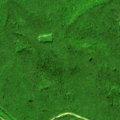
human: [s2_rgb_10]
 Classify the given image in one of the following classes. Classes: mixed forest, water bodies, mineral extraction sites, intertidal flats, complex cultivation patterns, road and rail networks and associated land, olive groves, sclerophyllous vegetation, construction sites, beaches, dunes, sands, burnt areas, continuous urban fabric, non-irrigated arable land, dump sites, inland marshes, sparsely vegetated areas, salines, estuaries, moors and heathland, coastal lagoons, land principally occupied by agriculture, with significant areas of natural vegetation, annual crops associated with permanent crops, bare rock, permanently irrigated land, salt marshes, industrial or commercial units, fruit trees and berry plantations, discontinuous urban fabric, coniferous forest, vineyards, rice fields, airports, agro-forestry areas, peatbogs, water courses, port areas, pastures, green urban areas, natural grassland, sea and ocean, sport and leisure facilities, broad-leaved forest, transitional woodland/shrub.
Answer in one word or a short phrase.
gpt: broad-leaved forest